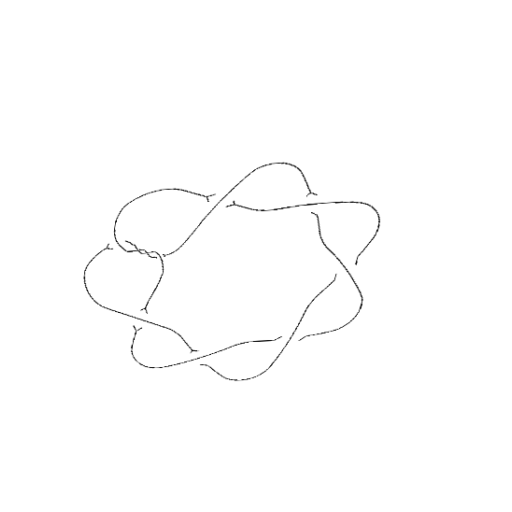
Crossing number: 10